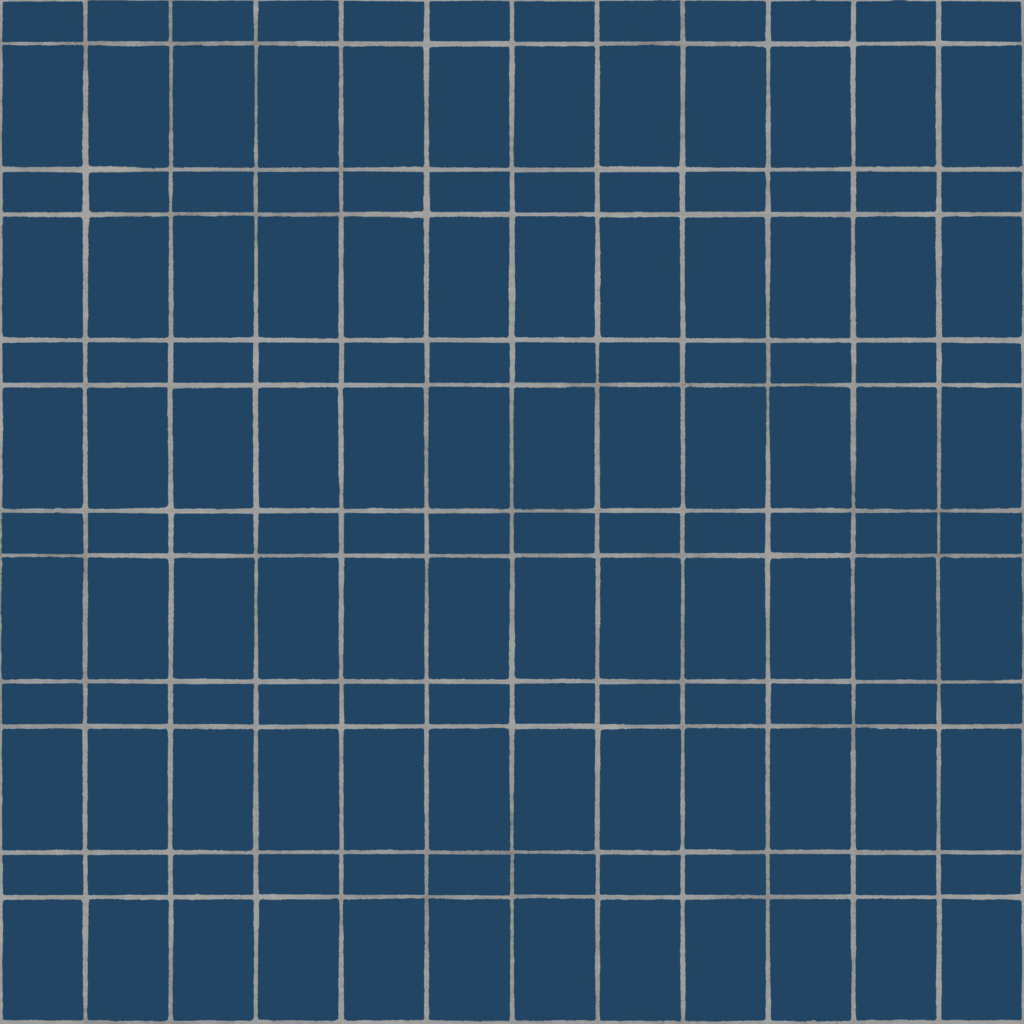
Texture map type: Color